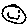
Label: smiley face